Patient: sex M, age 52
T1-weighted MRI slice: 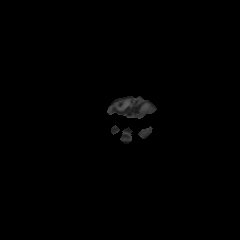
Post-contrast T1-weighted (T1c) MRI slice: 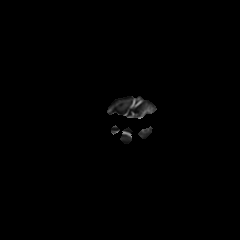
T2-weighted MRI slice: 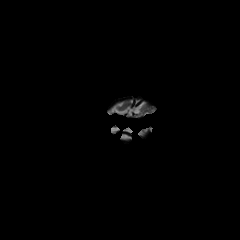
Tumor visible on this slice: no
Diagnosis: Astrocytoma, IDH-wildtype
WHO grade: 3